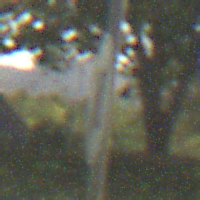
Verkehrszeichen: EndeGeschwindigkeit10
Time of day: Night
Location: Outdoor (Nature)
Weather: Clear
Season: NotSpecified
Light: Natural